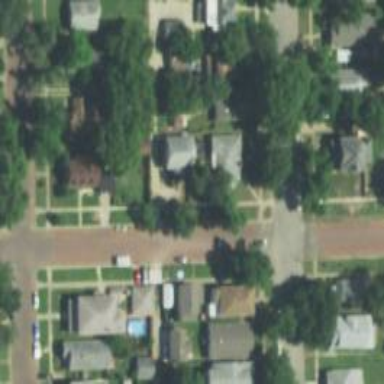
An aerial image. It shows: Residential road.